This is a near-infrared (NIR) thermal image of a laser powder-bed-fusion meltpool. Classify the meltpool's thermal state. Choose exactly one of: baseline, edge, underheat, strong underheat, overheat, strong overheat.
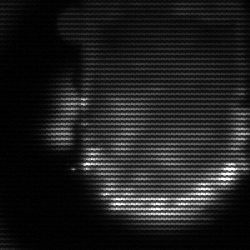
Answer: baseline